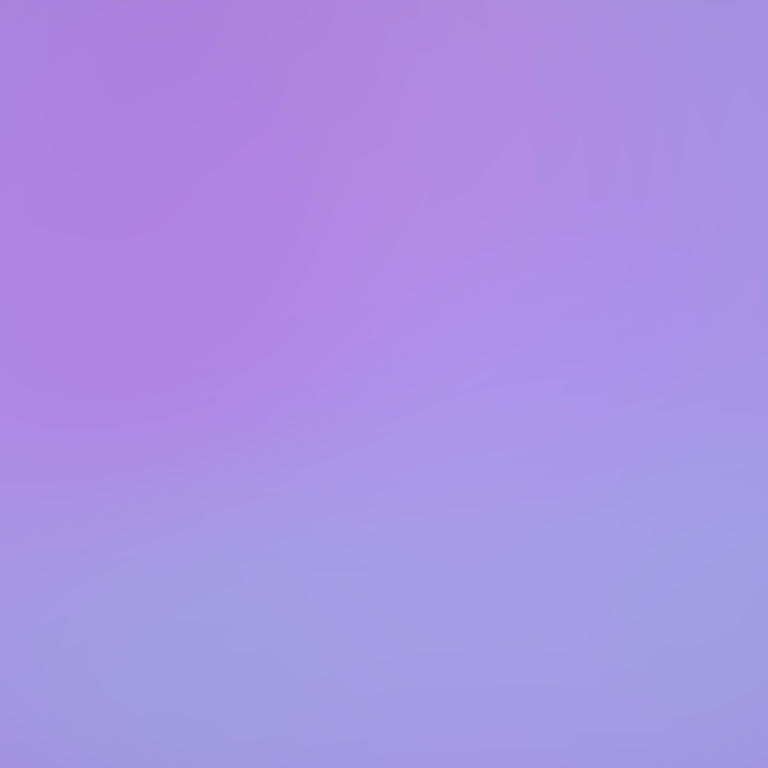
Abstract light effect, smooth gradient from soft lavender to light periwinkle, serene atmosphere, diffuse light, no room, no furniture, no objects.